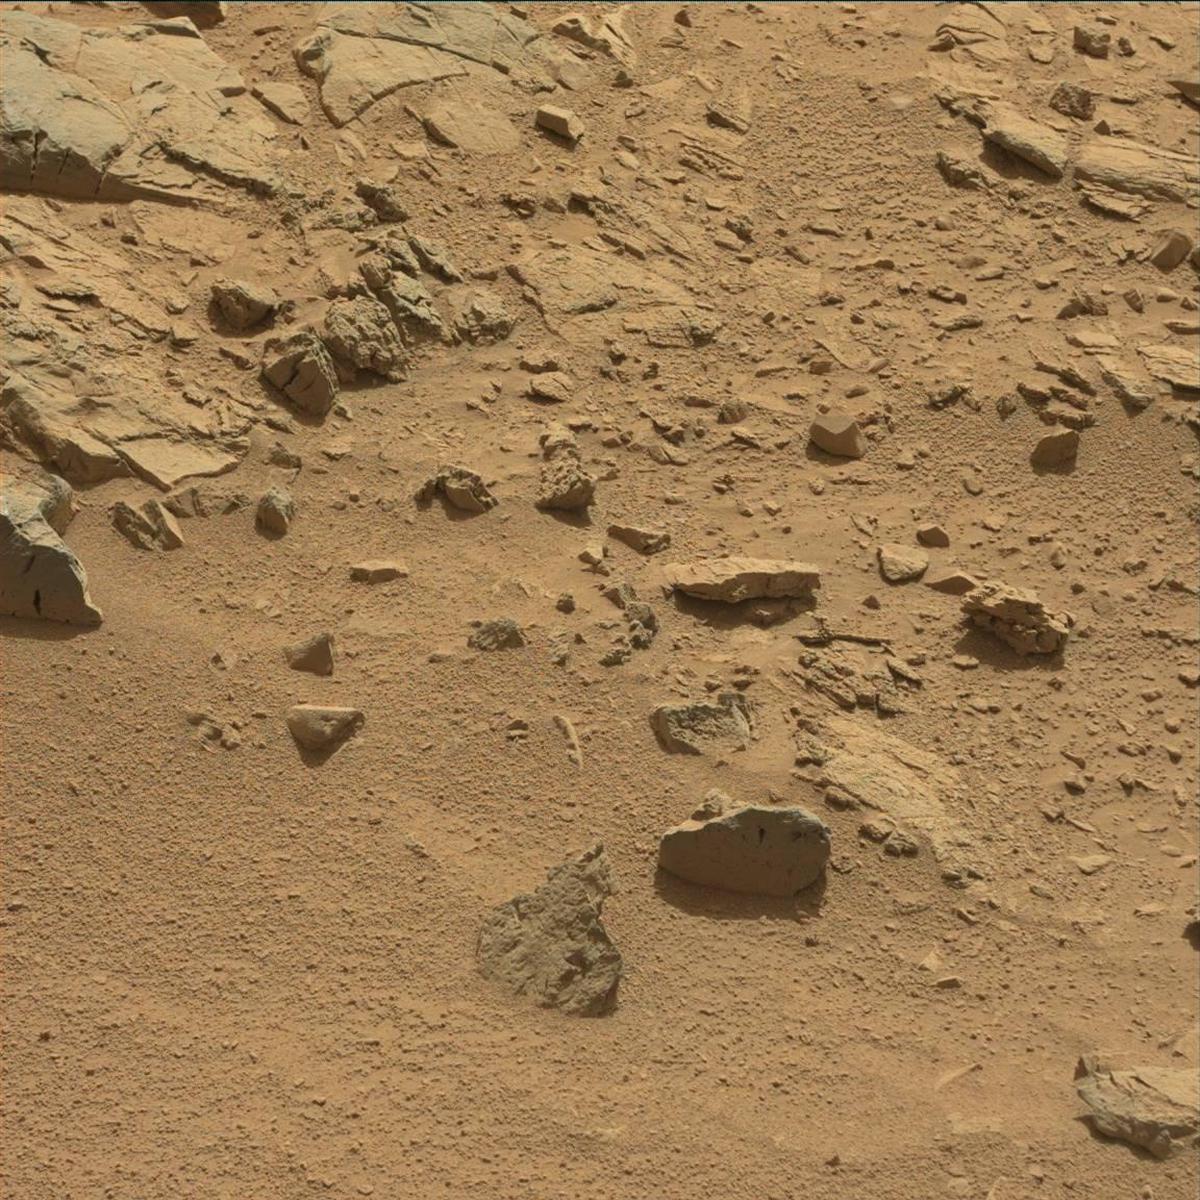
Terrain classes present: Bedrock, Rock, Sand / Soil